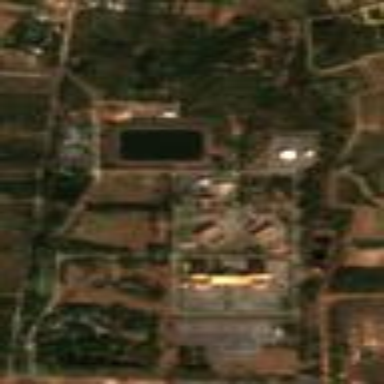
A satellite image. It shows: Industrial area with power plant.